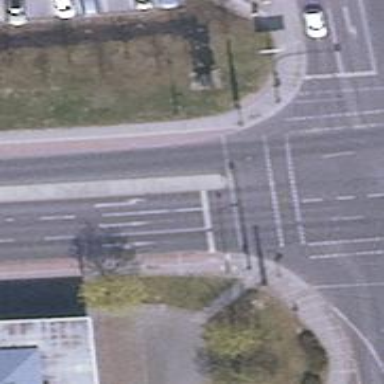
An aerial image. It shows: Primary highway with asphalt surface. There are sidewalks on both sides and separate cycle track.